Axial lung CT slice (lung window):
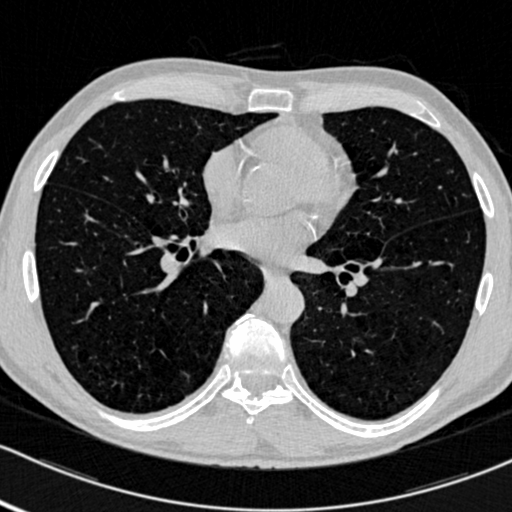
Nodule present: no